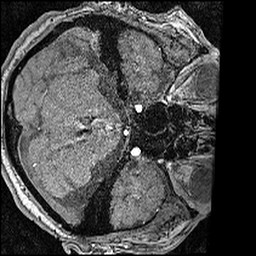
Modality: angio
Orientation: axial
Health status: ill
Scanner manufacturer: siemens
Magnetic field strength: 3 T
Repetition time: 0.023 s
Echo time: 0.00418 s